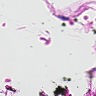
Metastatic tissue present: no